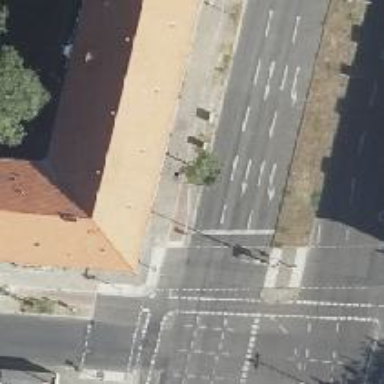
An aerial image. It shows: Road with traffic signals.